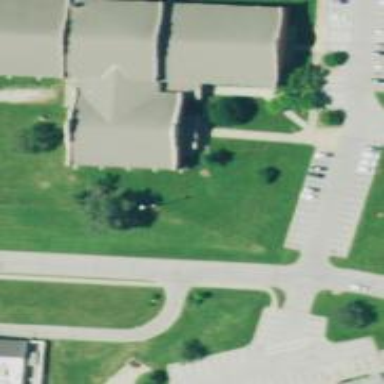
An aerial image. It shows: Fitness center building.